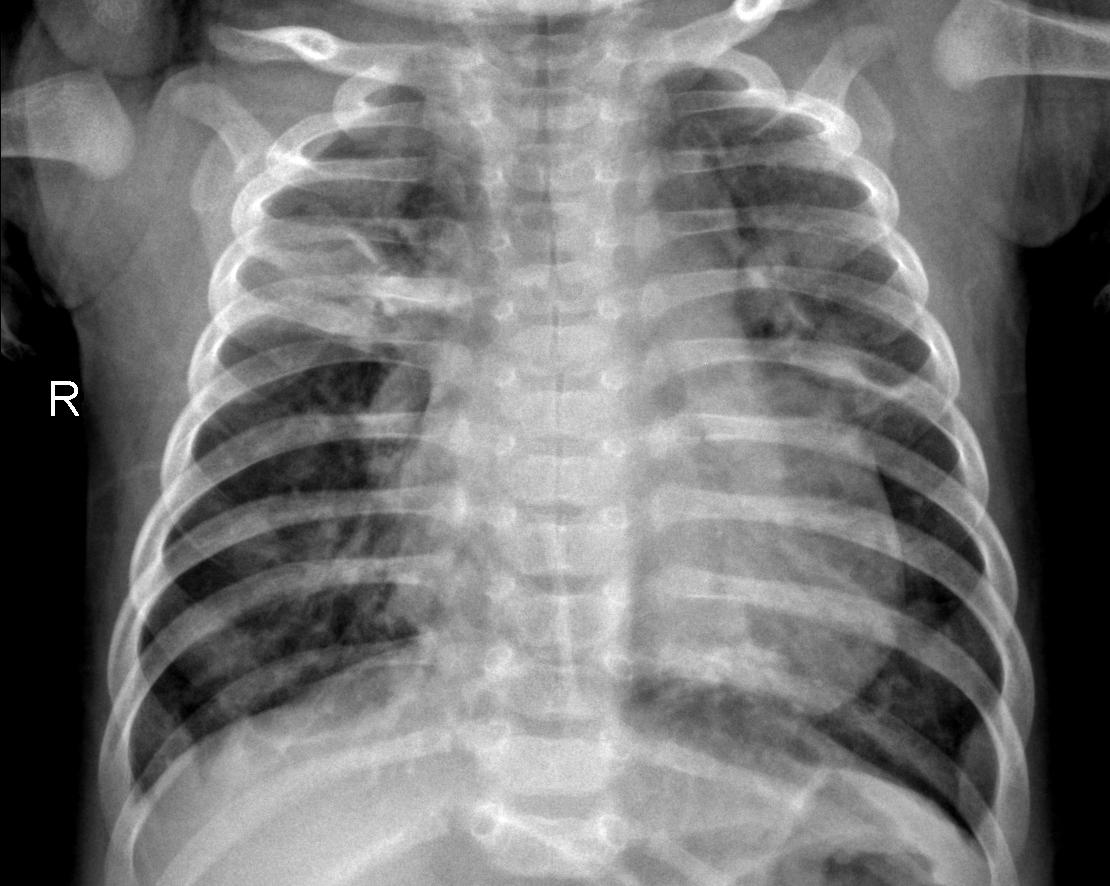
Diagnosis: PNEUMONIA